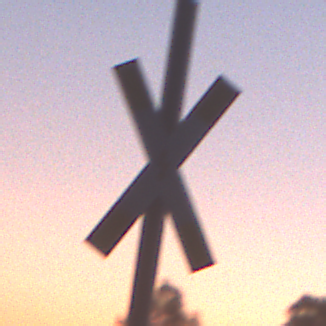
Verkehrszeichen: Andreaskreuz
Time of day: SunriseSunset
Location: Outdoor (Nature)
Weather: Clear
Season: NotSpecified
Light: Natural